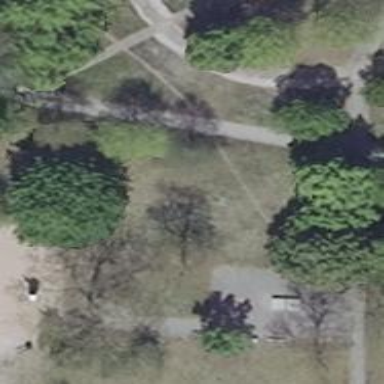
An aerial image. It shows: Row of deciduous broadleaved trees.